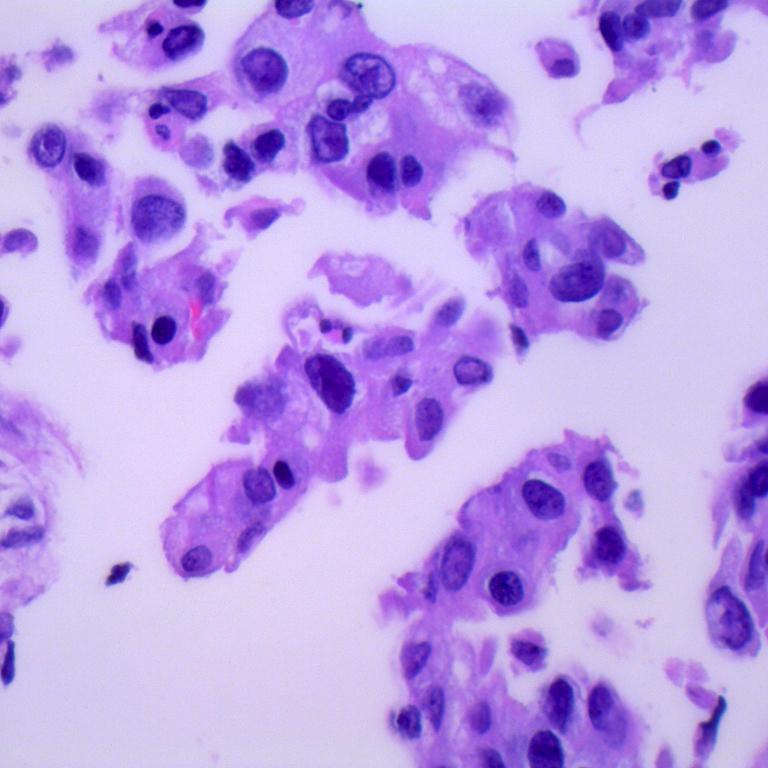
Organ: lung
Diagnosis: adenocarcinomas